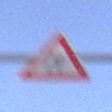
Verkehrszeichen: EinseitigVerengteFahrbahnLinks
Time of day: SunriseSunset
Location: Outdoor (Nature)
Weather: PartlyCloudy
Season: NotSpecified
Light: Natural